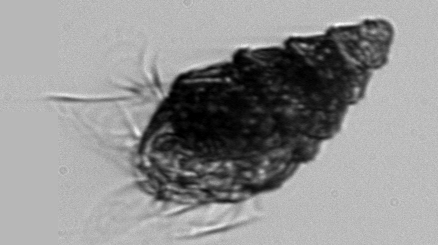
Label: Laboea_strobila